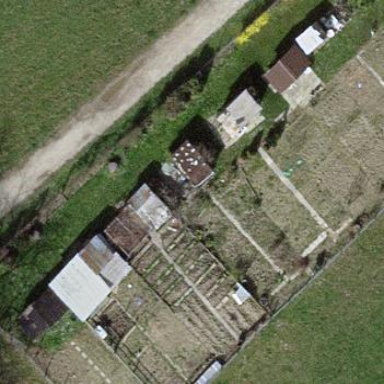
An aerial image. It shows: Area designated for allotments.